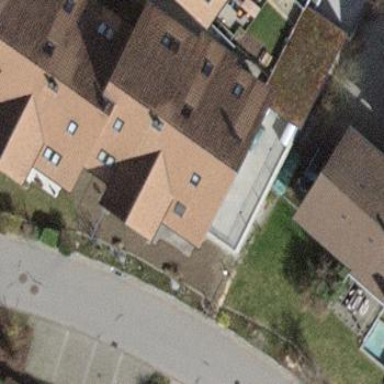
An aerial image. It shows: Terrace building.